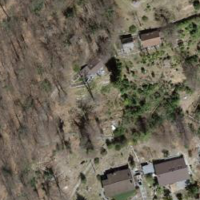
EUNIS habitat code: 41
Species observed at this site:
Poecile palustris
Turdus merula
Saponaria ocymoides
Troglodytes troglodytes
Streptopelia decaocto
Corvus cornix
Fringilla coelebs
Sylvia atricapilla
Columba palumbus